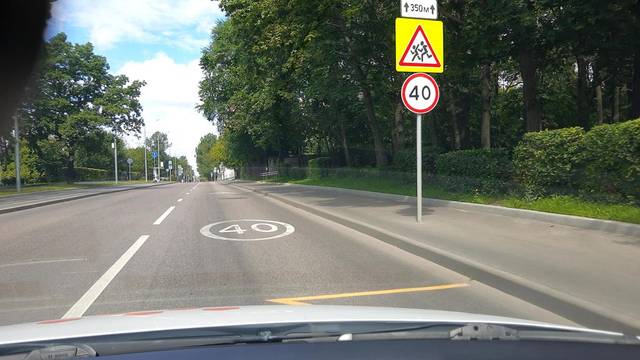
Region: Russia
Coordinates: 55.717, 37.398